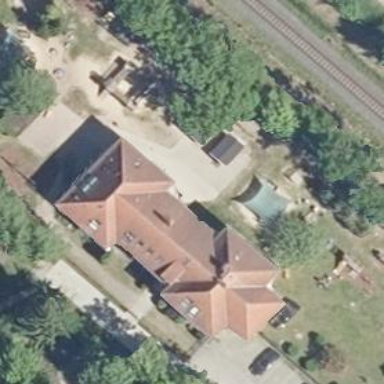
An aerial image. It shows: Kindergarten.